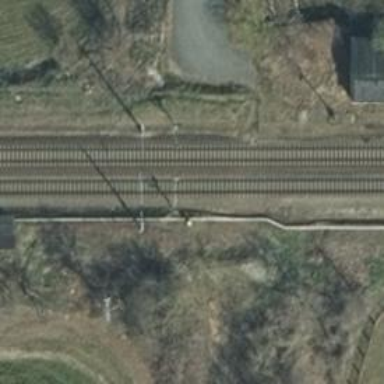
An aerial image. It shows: Light railway signal with light crossing form.